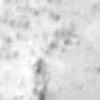
Label: no_change